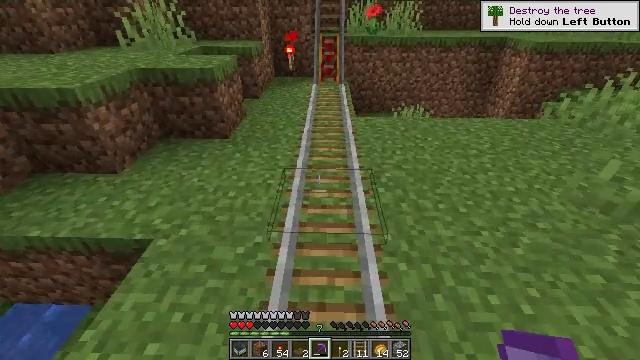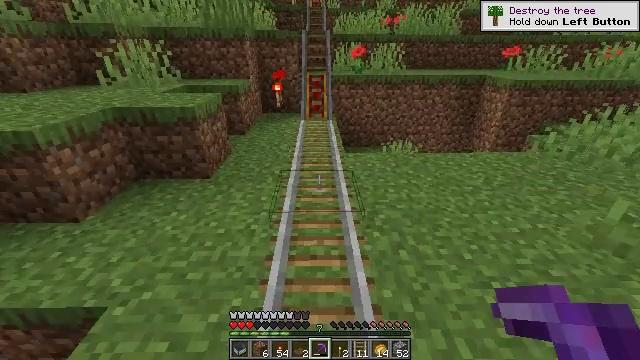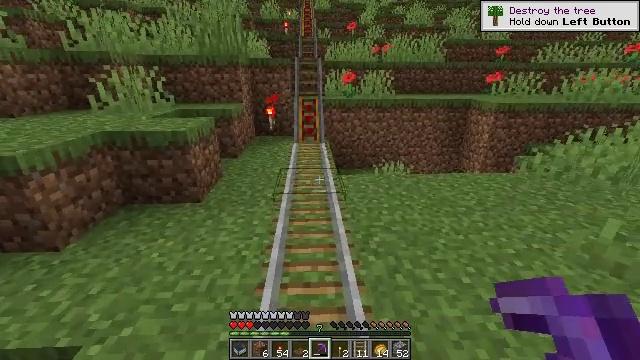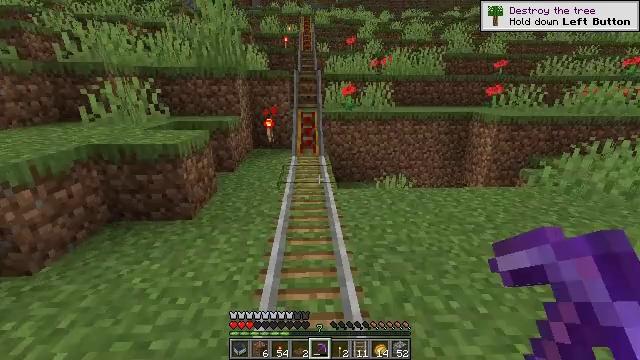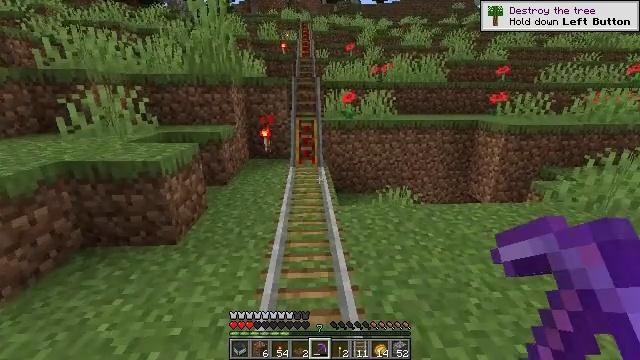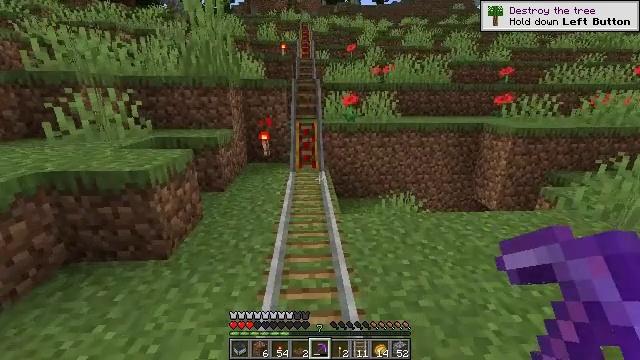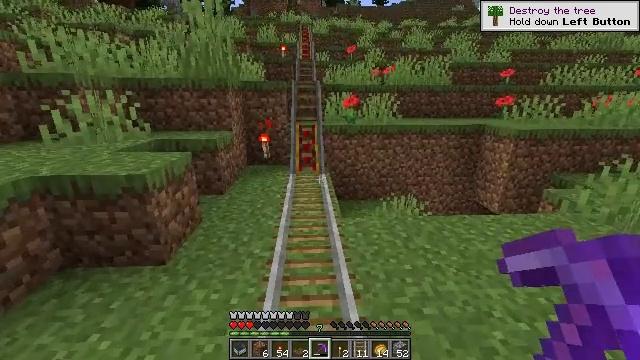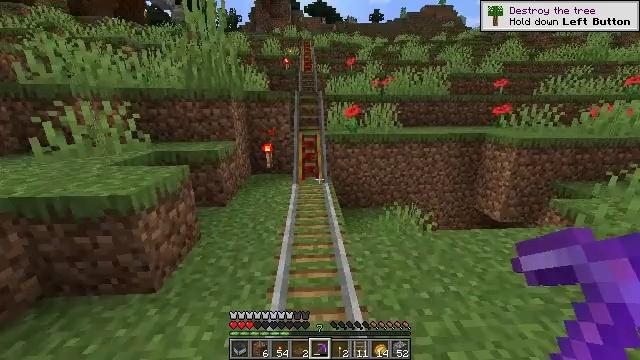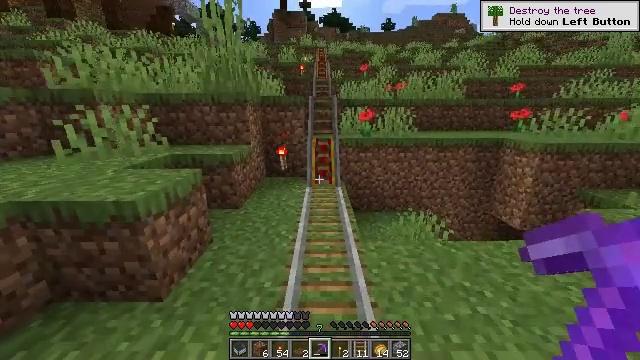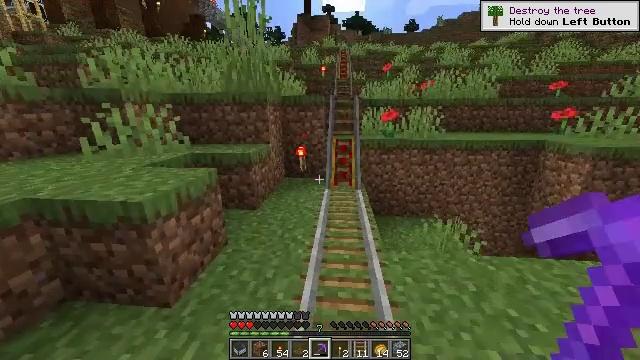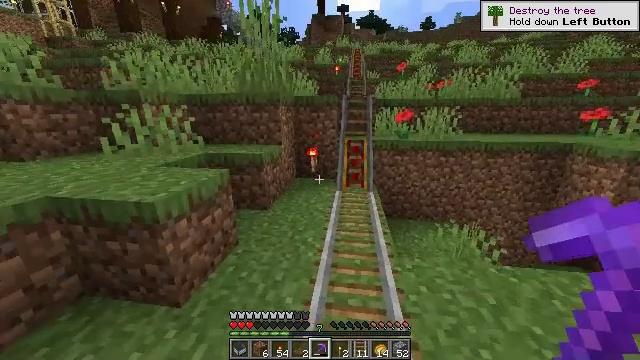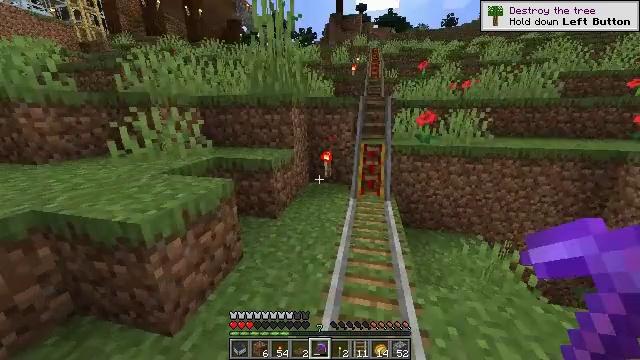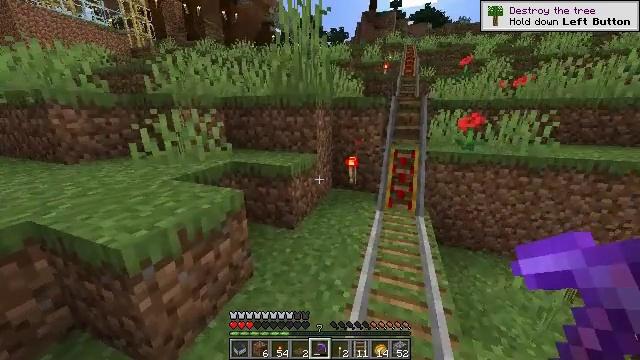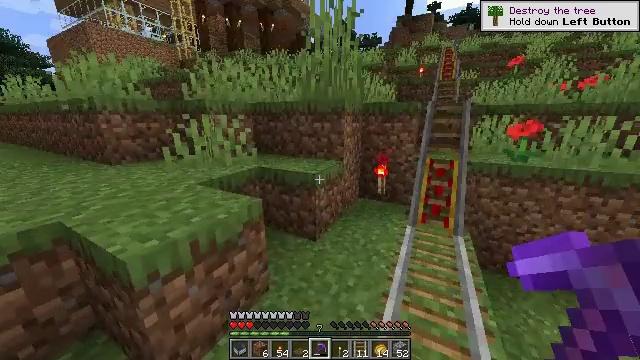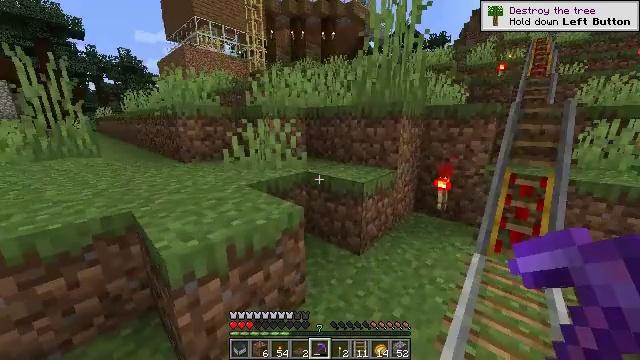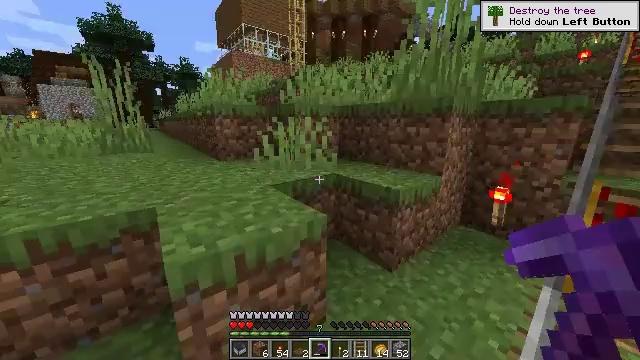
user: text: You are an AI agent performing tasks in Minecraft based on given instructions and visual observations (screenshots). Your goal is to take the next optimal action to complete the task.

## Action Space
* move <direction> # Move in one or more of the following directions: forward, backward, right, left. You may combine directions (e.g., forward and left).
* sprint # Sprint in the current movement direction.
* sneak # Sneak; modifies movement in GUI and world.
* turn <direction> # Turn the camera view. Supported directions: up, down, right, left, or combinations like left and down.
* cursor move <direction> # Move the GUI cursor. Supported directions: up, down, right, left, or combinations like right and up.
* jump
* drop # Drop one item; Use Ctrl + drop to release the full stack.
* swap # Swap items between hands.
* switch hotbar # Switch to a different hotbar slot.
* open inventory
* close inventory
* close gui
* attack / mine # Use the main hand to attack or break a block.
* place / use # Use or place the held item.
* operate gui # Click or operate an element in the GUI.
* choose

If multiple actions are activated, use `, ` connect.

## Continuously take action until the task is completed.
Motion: motion action
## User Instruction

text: Retrieve the torch.
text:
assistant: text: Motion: move forward, turn right and up
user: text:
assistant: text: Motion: move forward, turn right and up
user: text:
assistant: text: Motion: move forward, turn up
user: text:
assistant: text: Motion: move forward, turn up
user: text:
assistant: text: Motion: move forward
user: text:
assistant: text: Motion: move forward, sprint
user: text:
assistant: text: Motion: move forward, sprint
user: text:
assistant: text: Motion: move forward, sprint, turn left
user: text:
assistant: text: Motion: move forward, sprint, turn left
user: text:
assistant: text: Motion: move forward, sprint, turn left
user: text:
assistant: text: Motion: move forward, turn left
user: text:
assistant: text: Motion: move forward, turn left
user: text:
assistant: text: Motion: move forward, turn left and up
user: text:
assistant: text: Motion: move forward, turn left and up
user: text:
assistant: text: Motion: move forward, turn left
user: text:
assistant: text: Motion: move forward, turn left
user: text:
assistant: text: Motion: move forward, turn left
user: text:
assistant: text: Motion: move forward, turn left, jump
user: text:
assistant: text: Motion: move forward, turn left, jump
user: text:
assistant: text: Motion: move forward, jump
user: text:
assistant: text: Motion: move forward, jump
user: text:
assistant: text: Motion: move forward, turn right, jump
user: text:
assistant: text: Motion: move forward, turn right, jump
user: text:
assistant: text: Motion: move forward, turn right, jump
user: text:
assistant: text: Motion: move forward, turn right, jump
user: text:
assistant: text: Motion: move forward, turn right, jump
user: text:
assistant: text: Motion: move forward, jump
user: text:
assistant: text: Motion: move forward, sprint, jump
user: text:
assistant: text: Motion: move forward, sprint, turn up, jump
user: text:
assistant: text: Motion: move forward, sprint, turn right and up, jump